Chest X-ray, AP view. Patient: 44 years old, sex M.
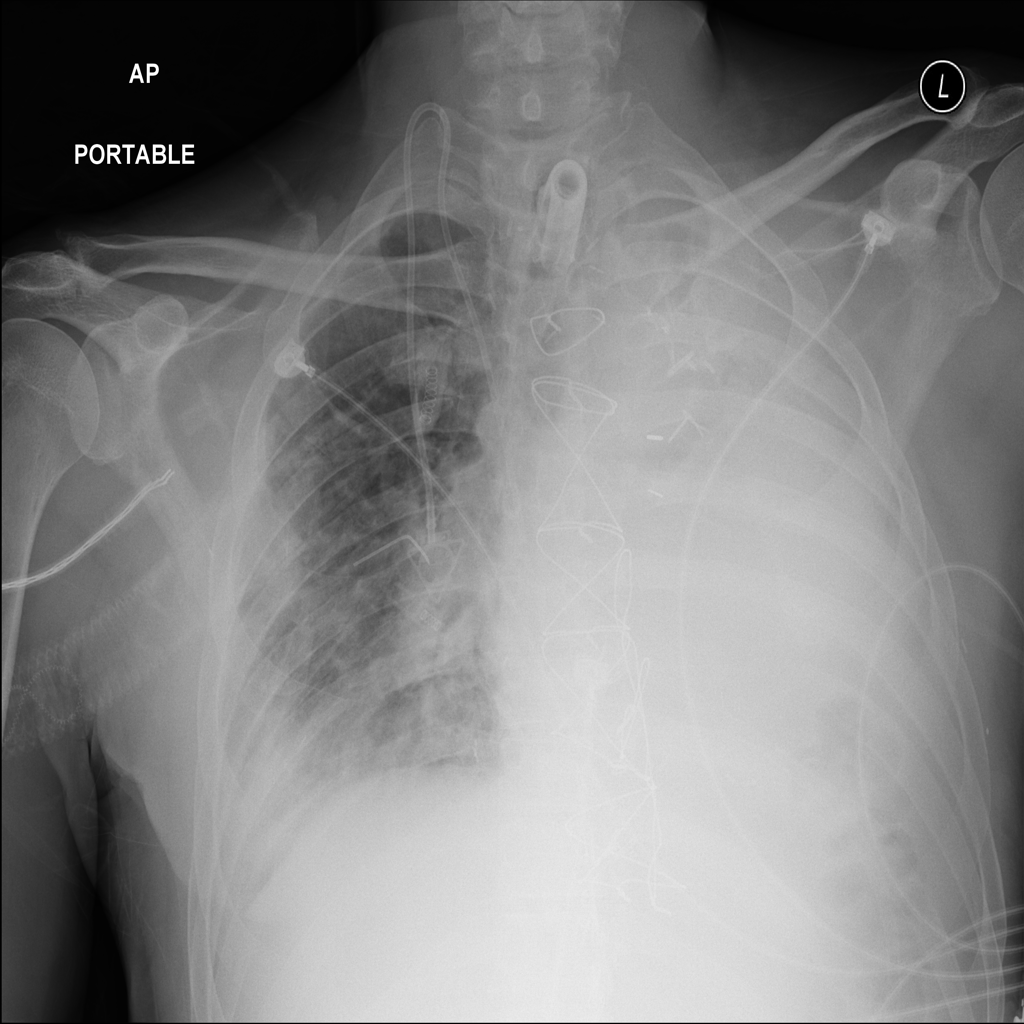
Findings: No Finding